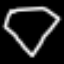
Label: diamond